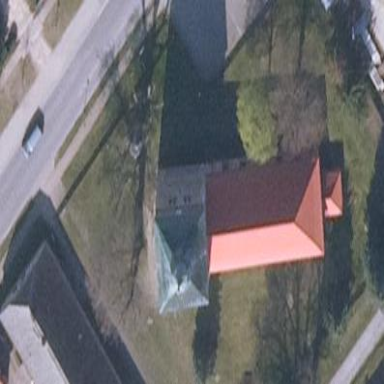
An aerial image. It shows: Building serving as place of worship.